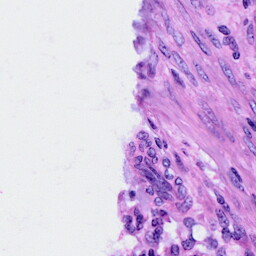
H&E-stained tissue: Cervix